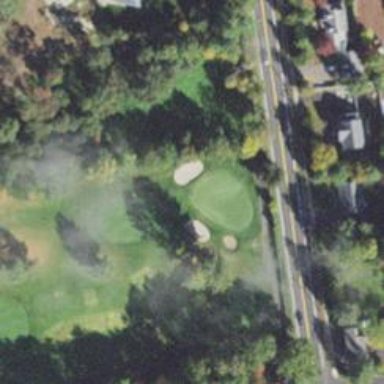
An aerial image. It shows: View of golf hole.